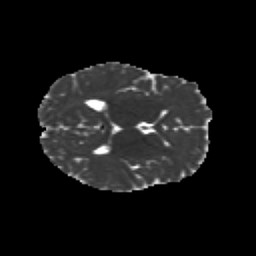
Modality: MD
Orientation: axial
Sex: female
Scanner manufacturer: siemens
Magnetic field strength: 3 T
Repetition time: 5 s
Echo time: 0.071 s